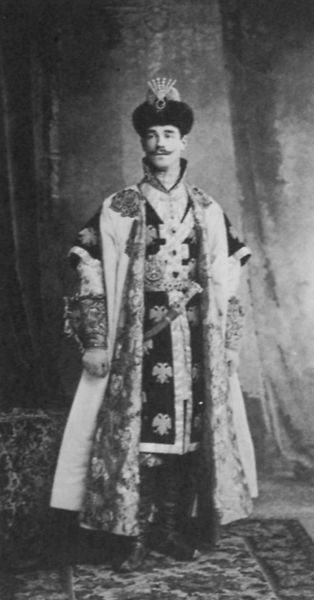
Titel: Großfürst Michael Alexandrowitsch bei einem Kostümball
Künstler: Russischer Photograph
Schlagwörter: mann, umhang, weiß, grau, profil, schwarz, muster, teppich, bart, mütze, hermelin, kragen, messer, pelz, samt, stehen, hände, portrait, porträt, vorhang, mantel, pose, haltung, position, russland, könig, knöpfe, schnauzer, foto, fotografie, photographie, posen, schwarzweiss, sterne, schwert, säbel, uniform, adeliger, degen, manschetten, posieren, stiefel, herrscher, fürst, schnautzer, photo, vorhange, dolch, herzog, pelzmütze, stellung, pelzkappe, fotographie, turban, hermelinmantel, perser, zar, sultan, uniformiert, russisch, photografie, fotostudio, perserteppich, boten, nadar, persisch, galakleid, russischer fotograf, schah, emir, festtagskleid, fürstlich, hermelinfell, persischer teppich, schanuzer